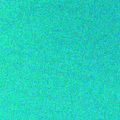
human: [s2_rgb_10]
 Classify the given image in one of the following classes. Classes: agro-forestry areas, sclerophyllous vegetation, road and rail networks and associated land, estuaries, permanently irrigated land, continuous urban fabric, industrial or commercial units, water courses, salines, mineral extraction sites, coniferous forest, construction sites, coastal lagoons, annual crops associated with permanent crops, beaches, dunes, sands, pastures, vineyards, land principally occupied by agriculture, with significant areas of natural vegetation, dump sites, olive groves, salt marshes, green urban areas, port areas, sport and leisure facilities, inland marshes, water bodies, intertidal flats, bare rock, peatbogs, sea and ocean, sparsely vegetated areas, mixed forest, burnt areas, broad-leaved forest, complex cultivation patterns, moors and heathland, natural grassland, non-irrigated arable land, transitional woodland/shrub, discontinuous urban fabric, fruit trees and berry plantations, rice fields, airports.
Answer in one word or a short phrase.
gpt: sea and ocean